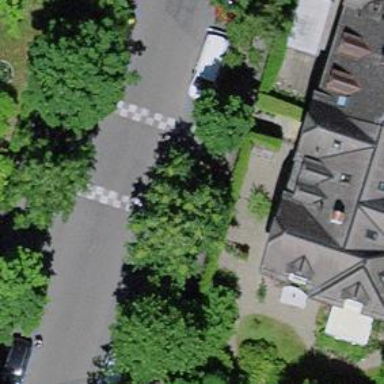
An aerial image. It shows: Avenue lined with trees.